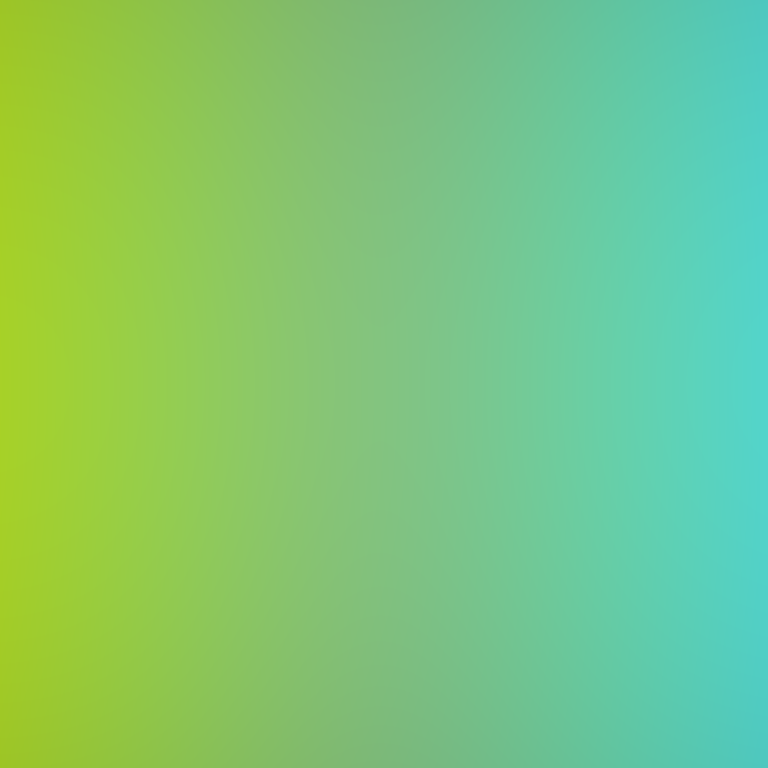
Abstract light effect, smooth gradient from bright yellow-green to soft teal, calm atmosphere, diffuse light, no room, no furniture, no objects.